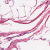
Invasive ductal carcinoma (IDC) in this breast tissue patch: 0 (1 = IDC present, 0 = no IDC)